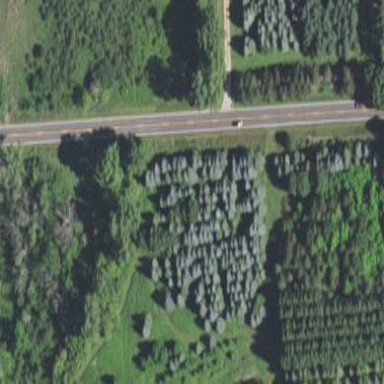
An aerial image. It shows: Plant nursery with trees.